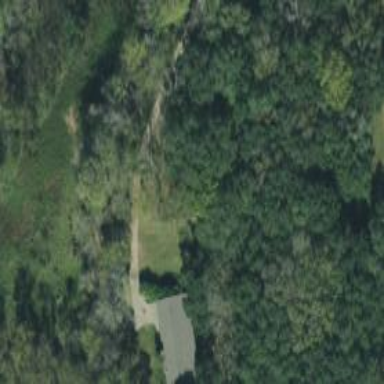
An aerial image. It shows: Driveway leading to service road.